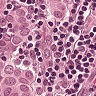
Metastatic tissue present: yes